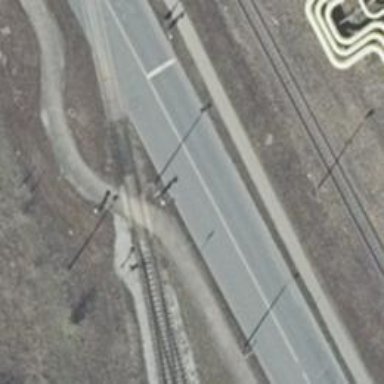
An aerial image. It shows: Railway switch.